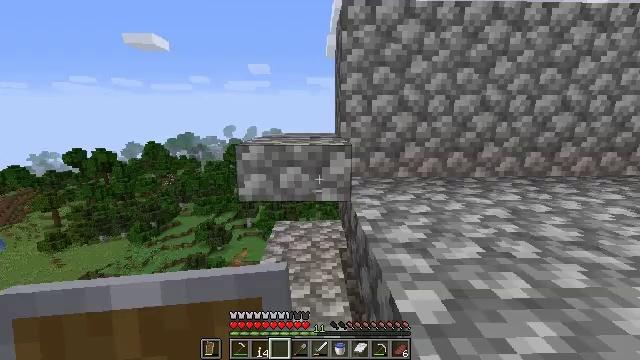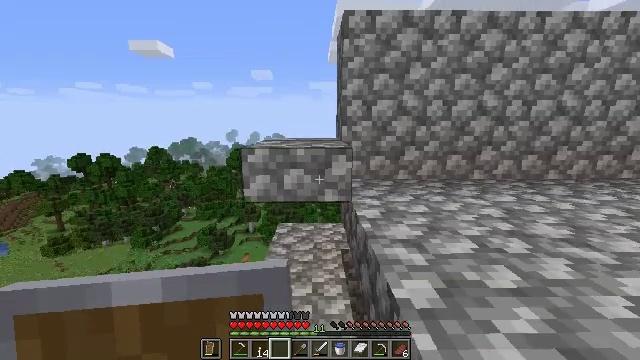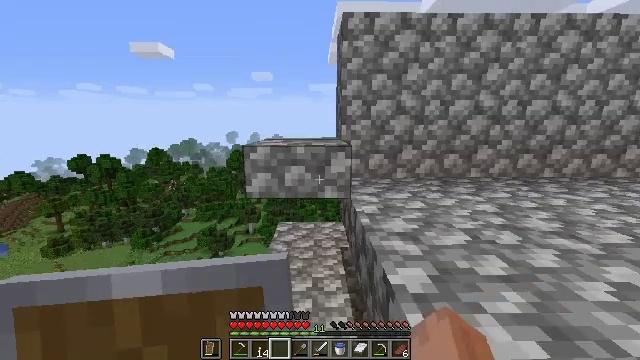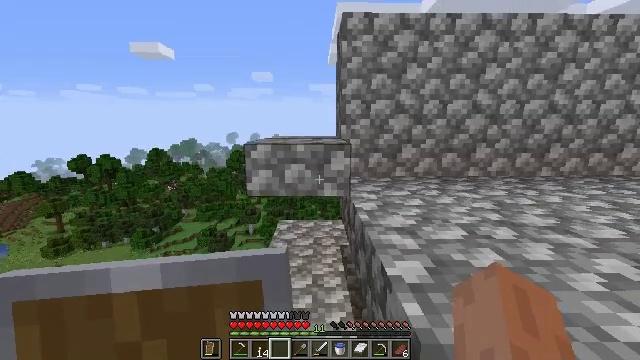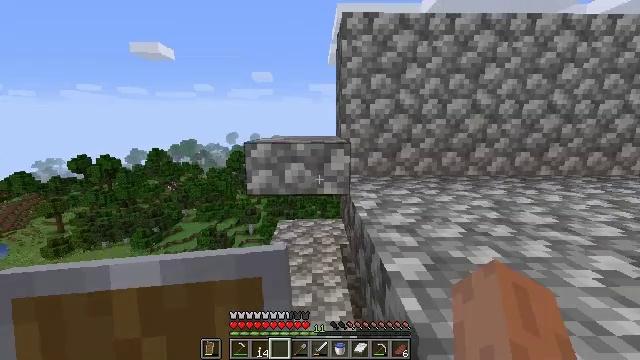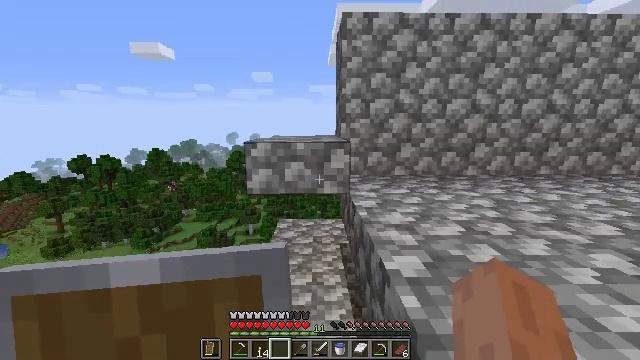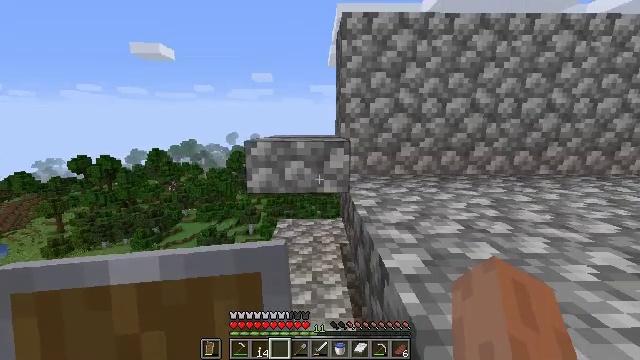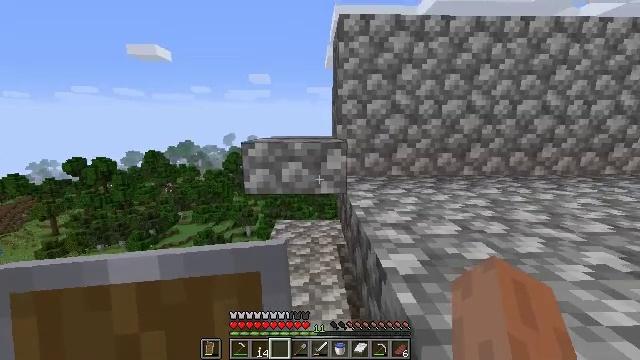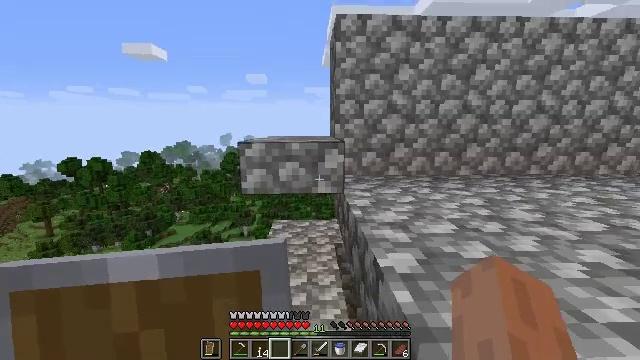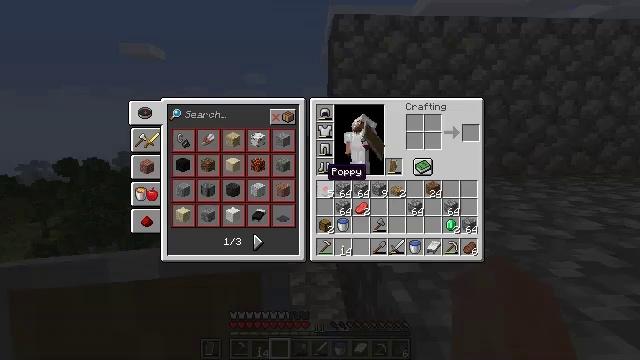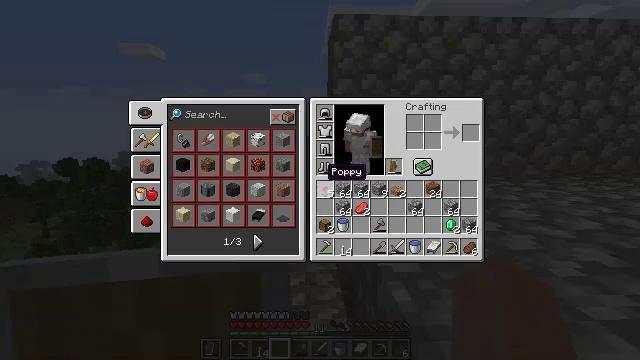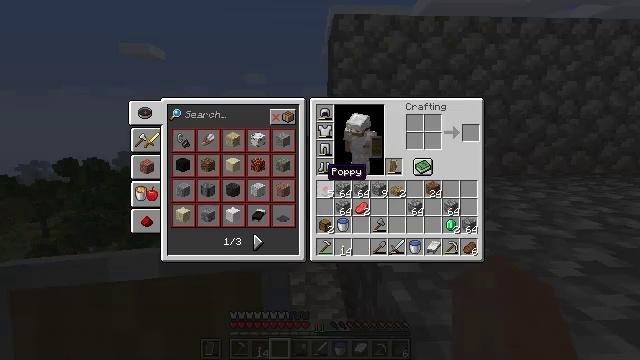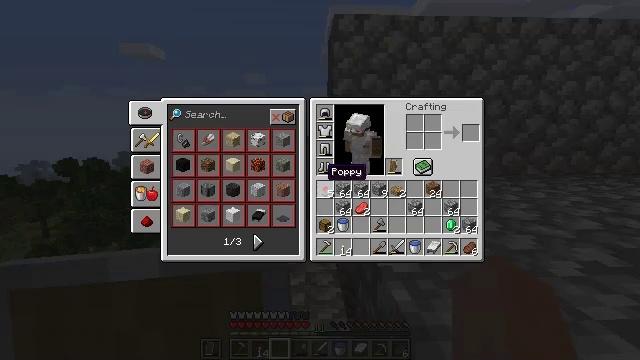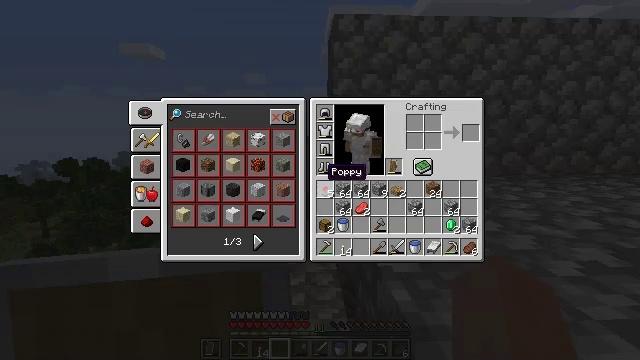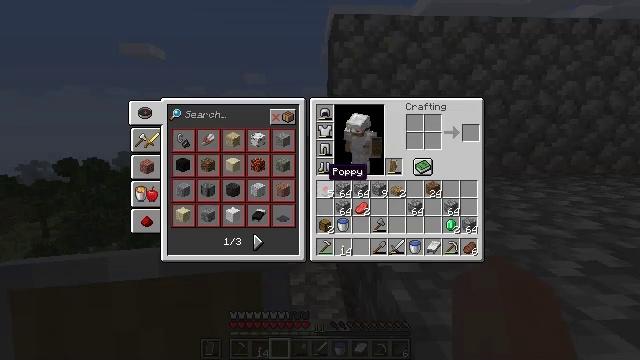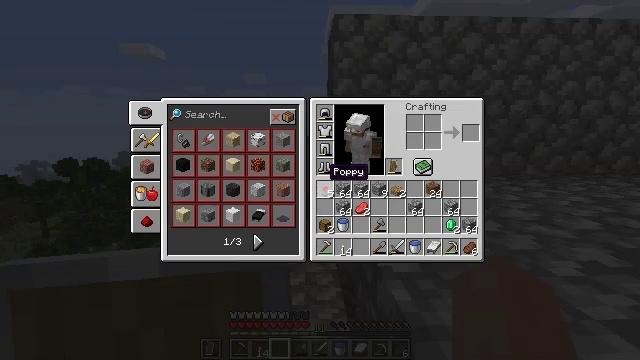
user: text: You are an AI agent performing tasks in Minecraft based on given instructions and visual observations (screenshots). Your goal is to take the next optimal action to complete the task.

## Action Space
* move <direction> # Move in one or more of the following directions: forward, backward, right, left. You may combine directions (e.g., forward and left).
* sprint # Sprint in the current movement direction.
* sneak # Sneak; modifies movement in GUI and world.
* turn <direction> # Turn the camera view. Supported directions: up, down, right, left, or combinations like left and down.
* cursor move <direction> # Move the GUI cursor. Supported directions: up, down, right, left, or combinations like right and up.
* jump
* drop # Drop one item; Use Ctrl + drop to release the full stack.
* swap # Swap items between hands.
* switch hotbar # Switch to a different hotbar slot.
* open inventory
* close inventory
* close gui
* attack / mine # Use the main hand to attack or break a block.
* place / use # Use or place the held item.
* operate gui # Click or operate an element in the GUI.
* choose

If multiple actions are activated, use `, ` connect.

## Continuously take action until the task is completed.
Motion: motion action
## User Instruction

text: Craft a cobblestone slab.
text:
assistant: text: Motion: turn up
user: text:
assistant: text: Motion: no_op
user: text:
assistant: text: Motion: no_op
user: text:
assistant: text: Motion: no_op
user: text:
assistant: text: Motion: no_op
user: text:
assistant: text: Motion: no_op
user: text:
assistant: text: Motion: no_op
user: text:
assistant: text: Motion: no_op
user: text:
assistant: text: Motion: open inventory
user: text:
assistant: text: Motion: open inventory
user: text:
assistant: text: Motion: no_op
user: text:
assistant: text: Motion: no_op
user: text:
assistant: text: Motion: no_op
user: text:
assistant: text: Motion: no_op
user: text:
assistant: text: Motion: no_op
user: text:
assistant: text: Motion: no_op
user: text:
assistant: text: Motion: no_op
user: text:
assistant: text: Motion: no_op
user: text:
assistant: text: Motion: no_op
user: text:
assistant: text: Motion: no_op
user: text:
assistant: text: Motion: no_op
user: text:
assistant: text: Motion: no_op
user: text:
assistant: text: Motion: turn right
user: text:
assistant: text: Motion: close inventory
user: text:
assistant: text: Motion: turn right and down, close inventory
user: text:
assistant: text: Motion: turn right and down, close inventory
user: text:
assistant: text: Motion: turn right and down
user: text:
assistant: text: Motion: turn right and down
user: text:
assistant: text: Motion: turn left
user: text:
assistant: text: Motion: turn left and down